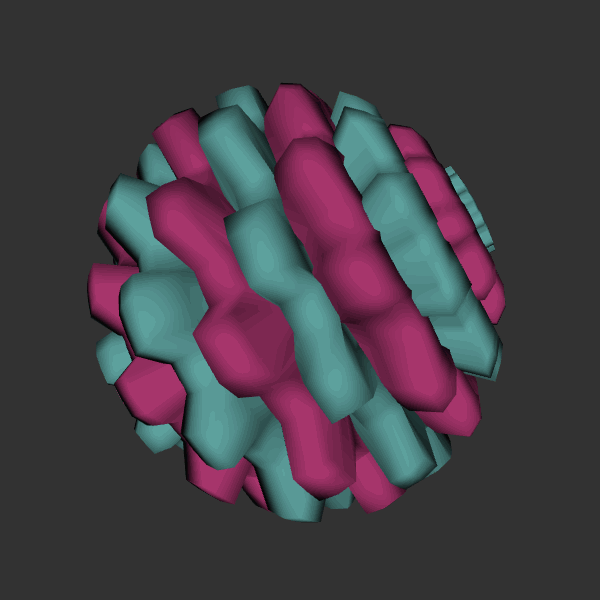
Background: dark